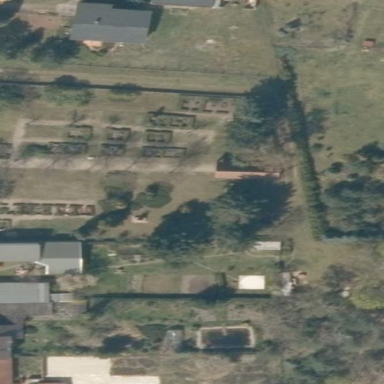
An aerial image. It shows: Cemetery.